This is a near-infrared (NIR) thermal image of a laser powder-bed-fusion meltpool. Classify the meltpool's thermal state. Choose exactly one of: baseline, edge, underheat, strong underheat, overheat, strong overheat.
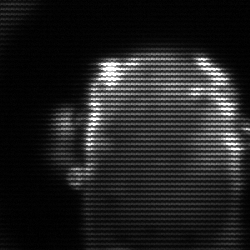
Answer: baseline